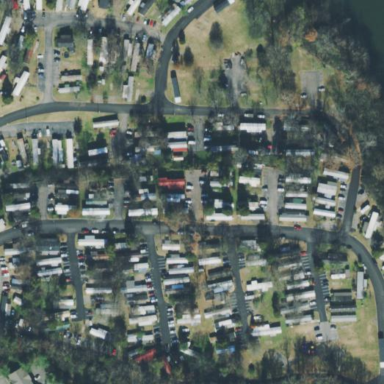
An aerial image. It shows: Residential area that serves as trailer park.